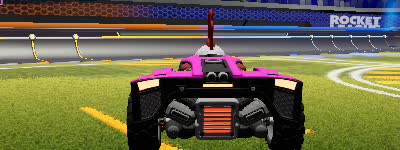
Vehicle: breakout